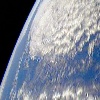
Label: cloud